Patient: sex F, age 56
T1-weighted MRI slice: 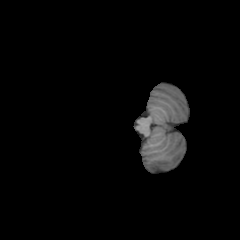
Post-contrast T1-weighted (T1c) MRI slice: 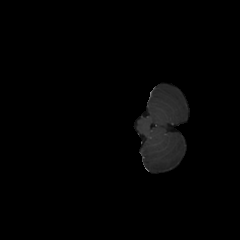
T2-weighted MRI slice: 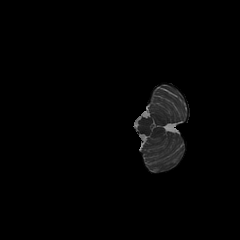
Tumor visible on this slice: no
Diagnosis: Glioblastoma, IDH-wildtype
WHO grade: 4